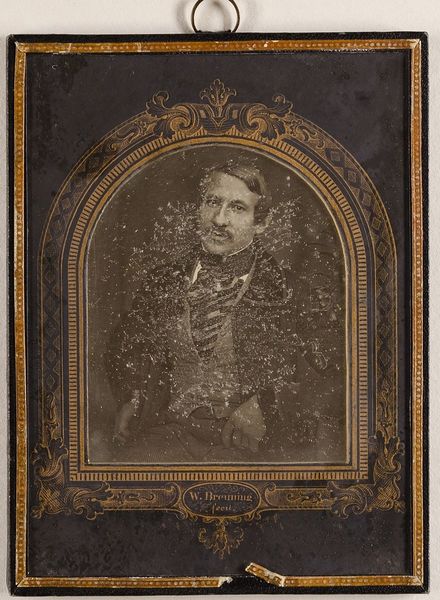
Titel: Friedrich Wilhelm Lucas (1815-1872), Theatermaler in Hamburg
Künstler: Wilhelm Breuning
Standort: Hamburg
Institution: Museum für Kunst und Gewerbe Hamburg
Schlagwörter: mann, portrait, person, maler, foto, fotografie, photographie, photo, lichtbild, daguerreotypie, historische, bildwerke, angewandte und bildende kunst, hessische systematik, künstler, porträt, persönlichkeit, porträtfotografie, porträtphotographie, hüftbild